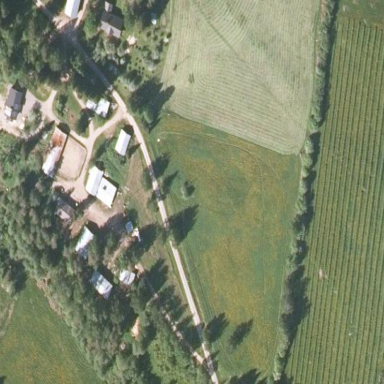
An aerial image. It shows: Farmyard area.